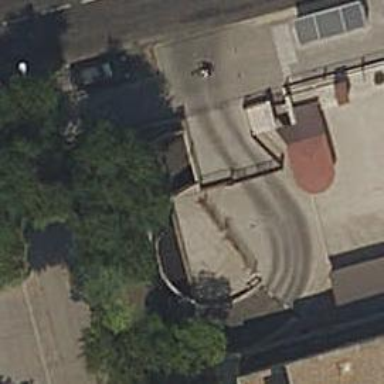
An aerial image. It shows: Parking entrance.